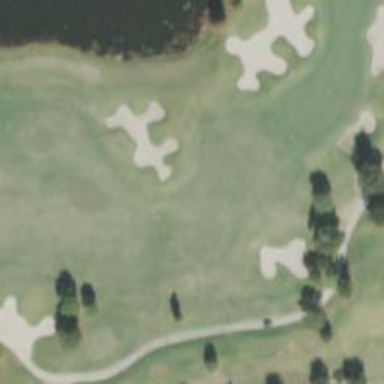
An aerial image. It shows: Golf hole.